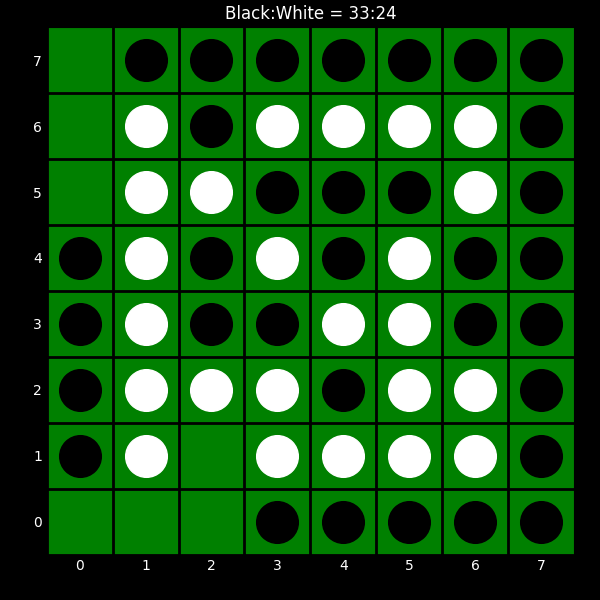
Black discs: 33
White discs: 24